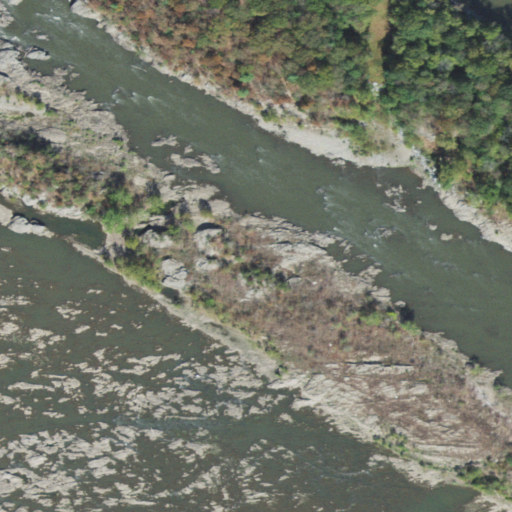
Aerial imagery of island in Pennsylvania named Brushy Island containing open water, herbaceous wetlands, deciduous forest, shrub, mixed forest, woody wetlands, and grassland